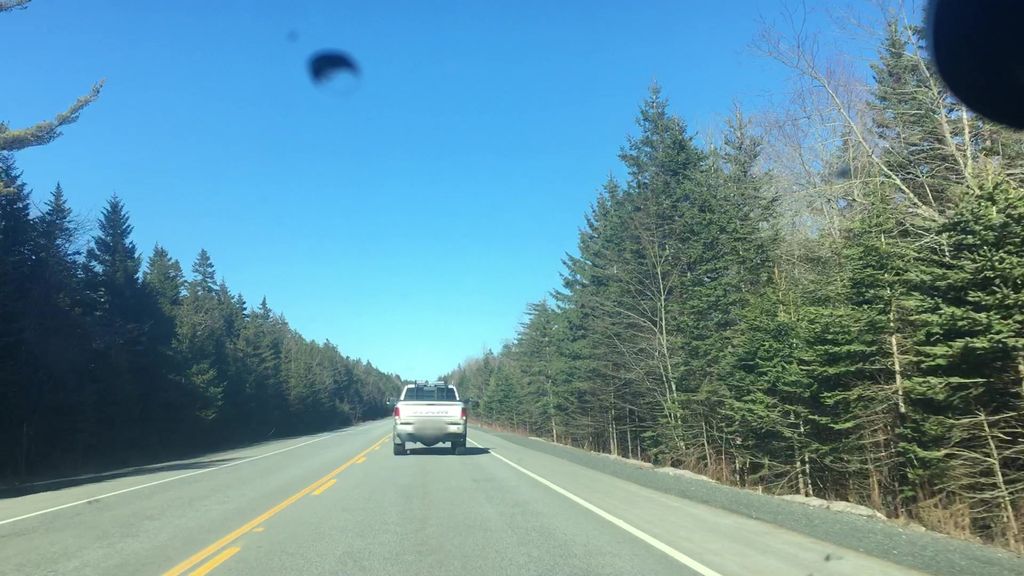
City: halifax